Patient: sex F, age 60
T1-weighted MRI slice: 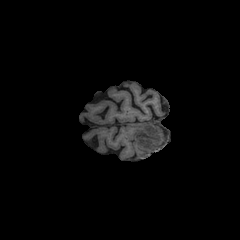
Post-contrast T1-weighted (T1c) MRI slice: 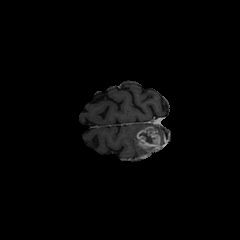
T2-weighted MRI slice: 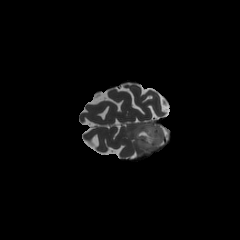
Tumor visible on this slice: yes
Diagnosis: Glioblastoma, IDH-wildtype
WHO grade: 4